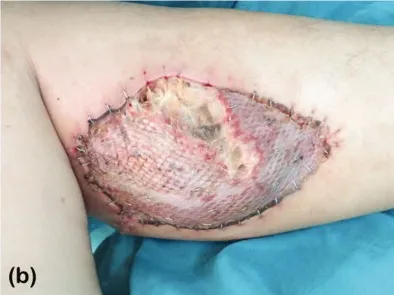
Necrotic underlying muscle of the medial gastrocnemius at the donor site, indicated by the black arrow.
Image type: medical_photograph (other_medical_photograph)